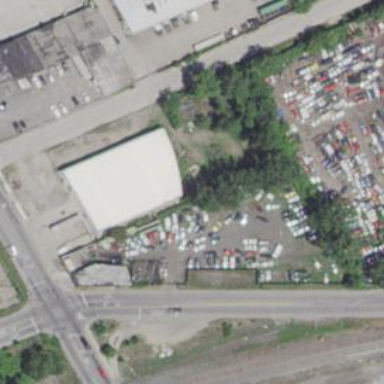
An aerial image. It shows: Scrap yard located in industrial area.